Interaction volume radius: 5 \u00c5
Interaction volume height: 20 \u00c5
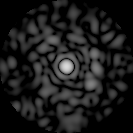
Disorder parameter: 0.8719